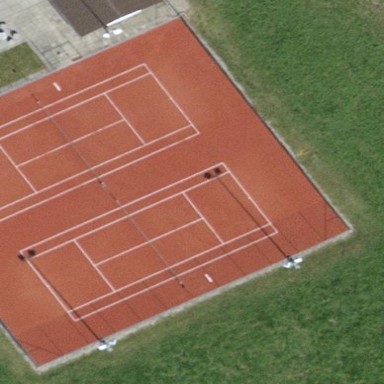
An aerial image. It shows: Tennis court on pitch designated for leisure land.